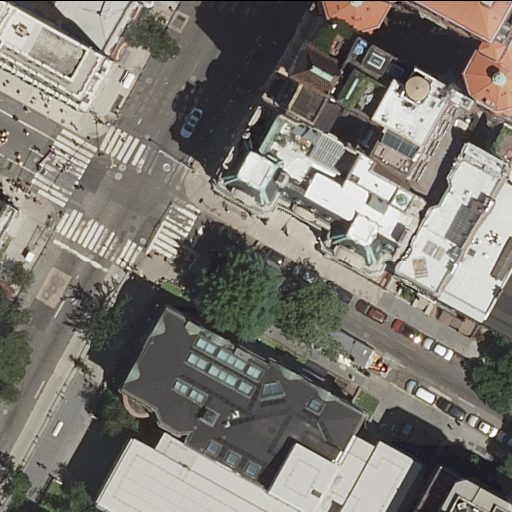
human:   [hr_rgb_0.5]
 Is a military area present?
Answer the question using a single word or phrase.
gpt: no

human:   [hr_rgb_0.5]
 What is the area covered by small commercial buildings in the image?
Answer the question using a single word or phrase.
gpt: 0m2

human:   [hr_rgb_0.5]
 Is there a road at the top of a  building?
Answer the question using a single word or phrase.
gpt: yes

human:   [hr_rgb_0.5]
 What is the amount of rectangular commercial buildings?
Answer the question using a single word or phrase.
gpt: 0

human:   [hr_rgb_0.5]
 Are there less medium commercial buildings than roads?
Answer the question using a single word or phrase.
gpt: yes

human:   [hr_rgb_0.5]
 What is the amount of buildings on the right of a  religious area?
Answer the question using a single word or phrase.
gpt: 0

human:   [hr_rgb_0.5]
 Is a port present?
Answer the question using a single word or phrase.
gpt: no

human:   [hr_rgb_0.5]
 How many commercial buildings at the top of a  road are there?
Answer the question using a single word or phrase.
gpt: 0

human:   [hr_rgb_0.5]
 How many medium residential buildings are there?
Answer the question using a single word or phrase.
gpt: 4

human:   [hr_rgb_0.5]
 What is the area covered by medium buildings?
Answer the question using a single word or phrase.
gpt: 927m2

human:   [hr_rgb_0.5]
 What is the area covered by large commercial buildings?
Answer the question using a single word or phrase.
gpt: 0m2

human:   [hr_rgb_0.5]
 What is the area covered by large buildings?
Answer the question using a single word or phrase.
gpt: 3678m2

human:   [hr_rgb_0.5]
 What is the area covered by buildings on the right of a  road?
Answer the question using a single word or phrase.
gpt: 4332m2

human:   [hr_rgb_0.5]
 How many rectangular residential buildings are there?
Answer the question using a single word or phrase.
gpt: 8

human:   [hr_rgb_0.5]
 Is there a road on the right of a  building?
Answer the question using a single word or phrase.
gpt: yes

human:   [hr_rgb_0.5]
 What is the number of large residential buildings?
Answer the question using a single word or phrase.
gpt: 4

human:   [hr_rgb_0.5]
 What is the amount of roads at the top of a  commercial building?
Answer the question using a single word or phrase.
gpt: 0

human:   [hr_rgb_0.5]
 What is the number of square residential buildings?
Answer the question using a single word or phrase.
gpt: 0

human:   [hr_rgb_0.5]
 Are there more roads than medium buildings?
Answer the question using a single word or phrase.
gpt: no

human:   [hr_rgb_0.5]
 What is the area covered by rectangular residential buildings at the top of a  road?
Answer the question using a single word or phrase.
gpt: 941m2

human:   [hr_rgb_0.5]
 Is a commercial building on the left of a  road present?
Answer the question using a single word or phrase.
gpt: no

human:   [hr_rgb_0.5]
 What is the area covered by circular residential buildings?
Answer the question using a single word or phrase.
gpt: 0m2

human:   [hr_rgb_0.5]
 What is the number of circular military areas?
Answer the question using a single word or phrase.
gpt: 0

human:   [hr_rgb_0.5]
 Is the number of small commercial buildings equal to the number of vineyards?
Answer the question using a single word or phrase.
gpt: yes

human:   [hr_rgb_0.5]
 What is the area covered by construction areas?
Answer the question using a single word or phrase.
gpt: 0m2

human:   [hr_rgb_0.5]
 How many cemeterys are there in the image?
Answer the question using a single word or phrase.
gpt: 0

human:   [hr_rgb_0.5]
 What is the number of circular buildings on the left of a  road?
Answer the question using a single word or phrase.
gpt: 0

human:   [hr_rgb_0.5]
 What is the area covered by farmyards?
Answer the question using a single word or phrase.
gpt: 0m2

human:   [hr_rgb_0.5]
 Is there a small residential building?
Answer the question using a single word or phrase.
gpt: yes

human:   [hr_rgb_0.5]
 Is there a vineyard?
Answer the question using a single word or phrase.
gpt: no

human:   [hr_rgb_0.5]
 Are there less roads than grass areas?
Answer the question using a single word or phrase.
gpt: no

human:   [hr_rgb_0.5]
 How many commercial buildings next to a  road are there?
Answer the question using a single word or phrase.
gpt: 0

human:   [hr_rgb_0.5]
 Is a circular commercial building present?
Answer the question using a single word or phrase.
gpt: no

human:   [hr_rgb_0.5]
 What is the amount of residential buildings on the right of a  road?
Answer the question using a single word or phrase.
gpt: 9

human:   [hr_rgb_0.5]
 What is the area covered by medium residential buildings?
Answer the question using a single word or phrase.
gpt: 927m2

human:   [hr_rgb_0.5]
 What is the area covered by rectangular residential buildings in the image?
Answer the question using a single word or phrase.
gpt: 1295m2